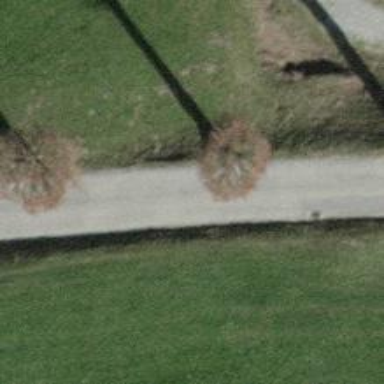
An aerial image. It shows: Landmark tree of the Populus genus.